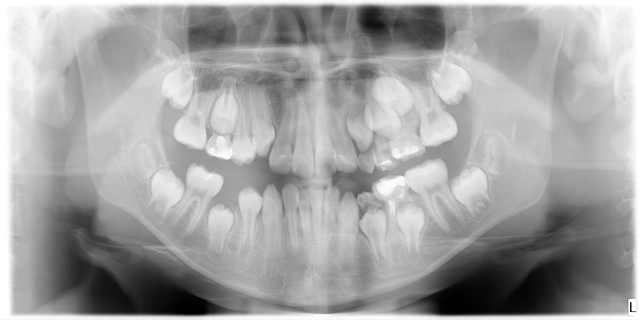
adult